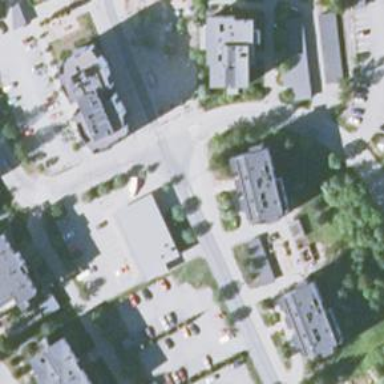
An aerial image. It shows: Convenience shop.